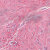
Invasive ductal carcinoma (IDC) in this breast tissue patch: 0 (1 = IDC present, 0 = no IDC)